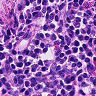
Metastatic tissue present: no